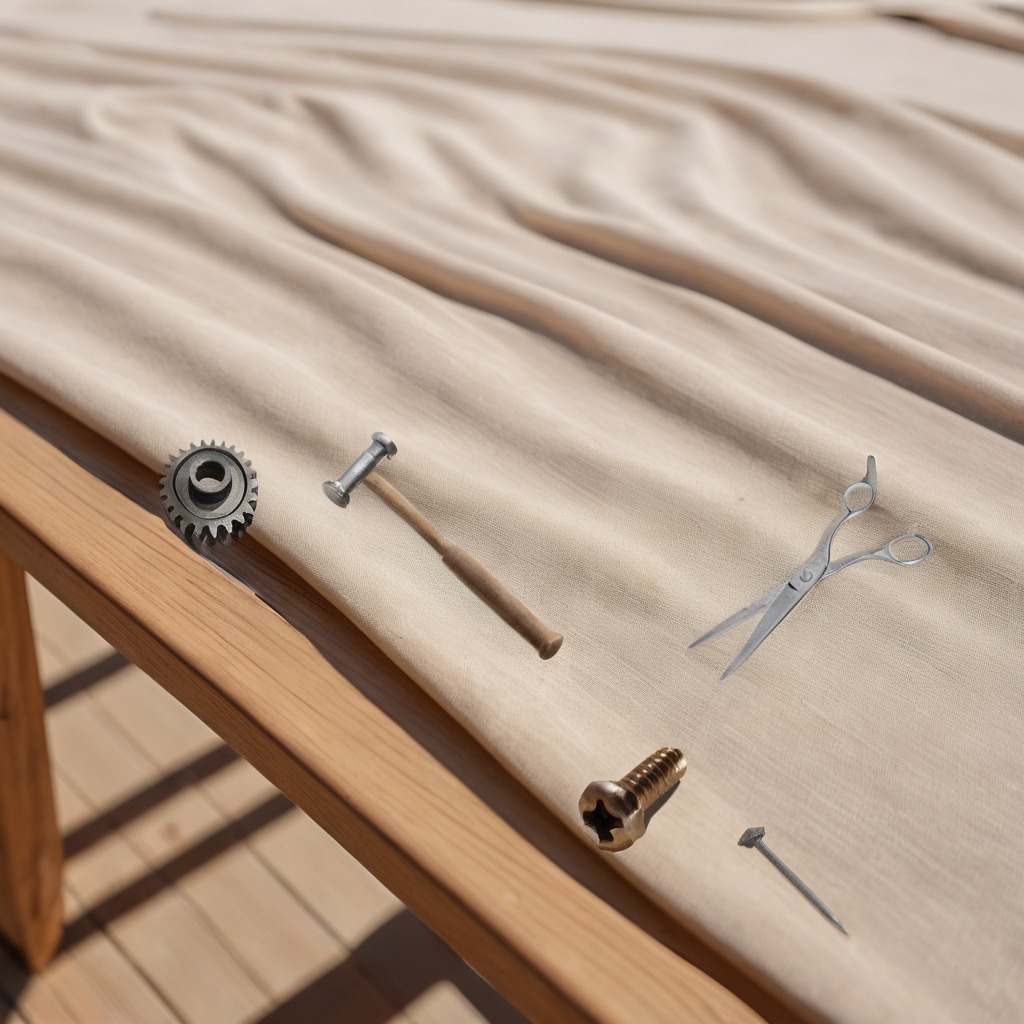
A steel gear with teeth, a metal machine screw, an iron nail, a hammer, and a pair of scissors are lying on the wooden table.